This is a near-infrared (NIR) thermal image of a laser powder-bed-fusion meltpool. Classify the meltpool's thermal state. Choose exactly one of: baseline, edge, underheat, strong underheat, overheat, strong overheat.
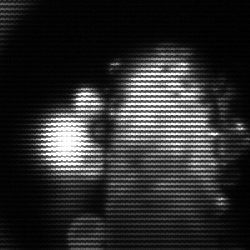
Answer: strong underheat